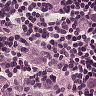
Metastatic tissue present: yes